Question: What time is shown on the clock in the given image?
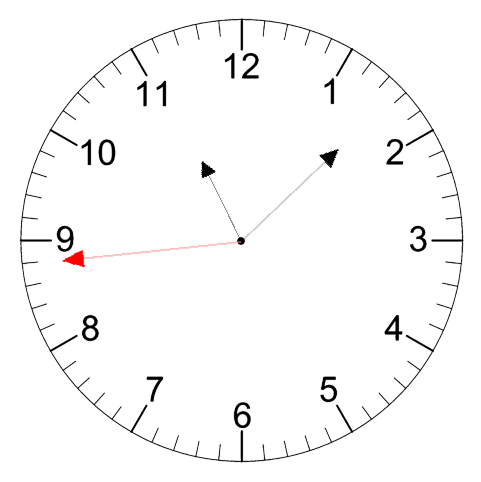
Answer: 11:07:44